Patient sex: M
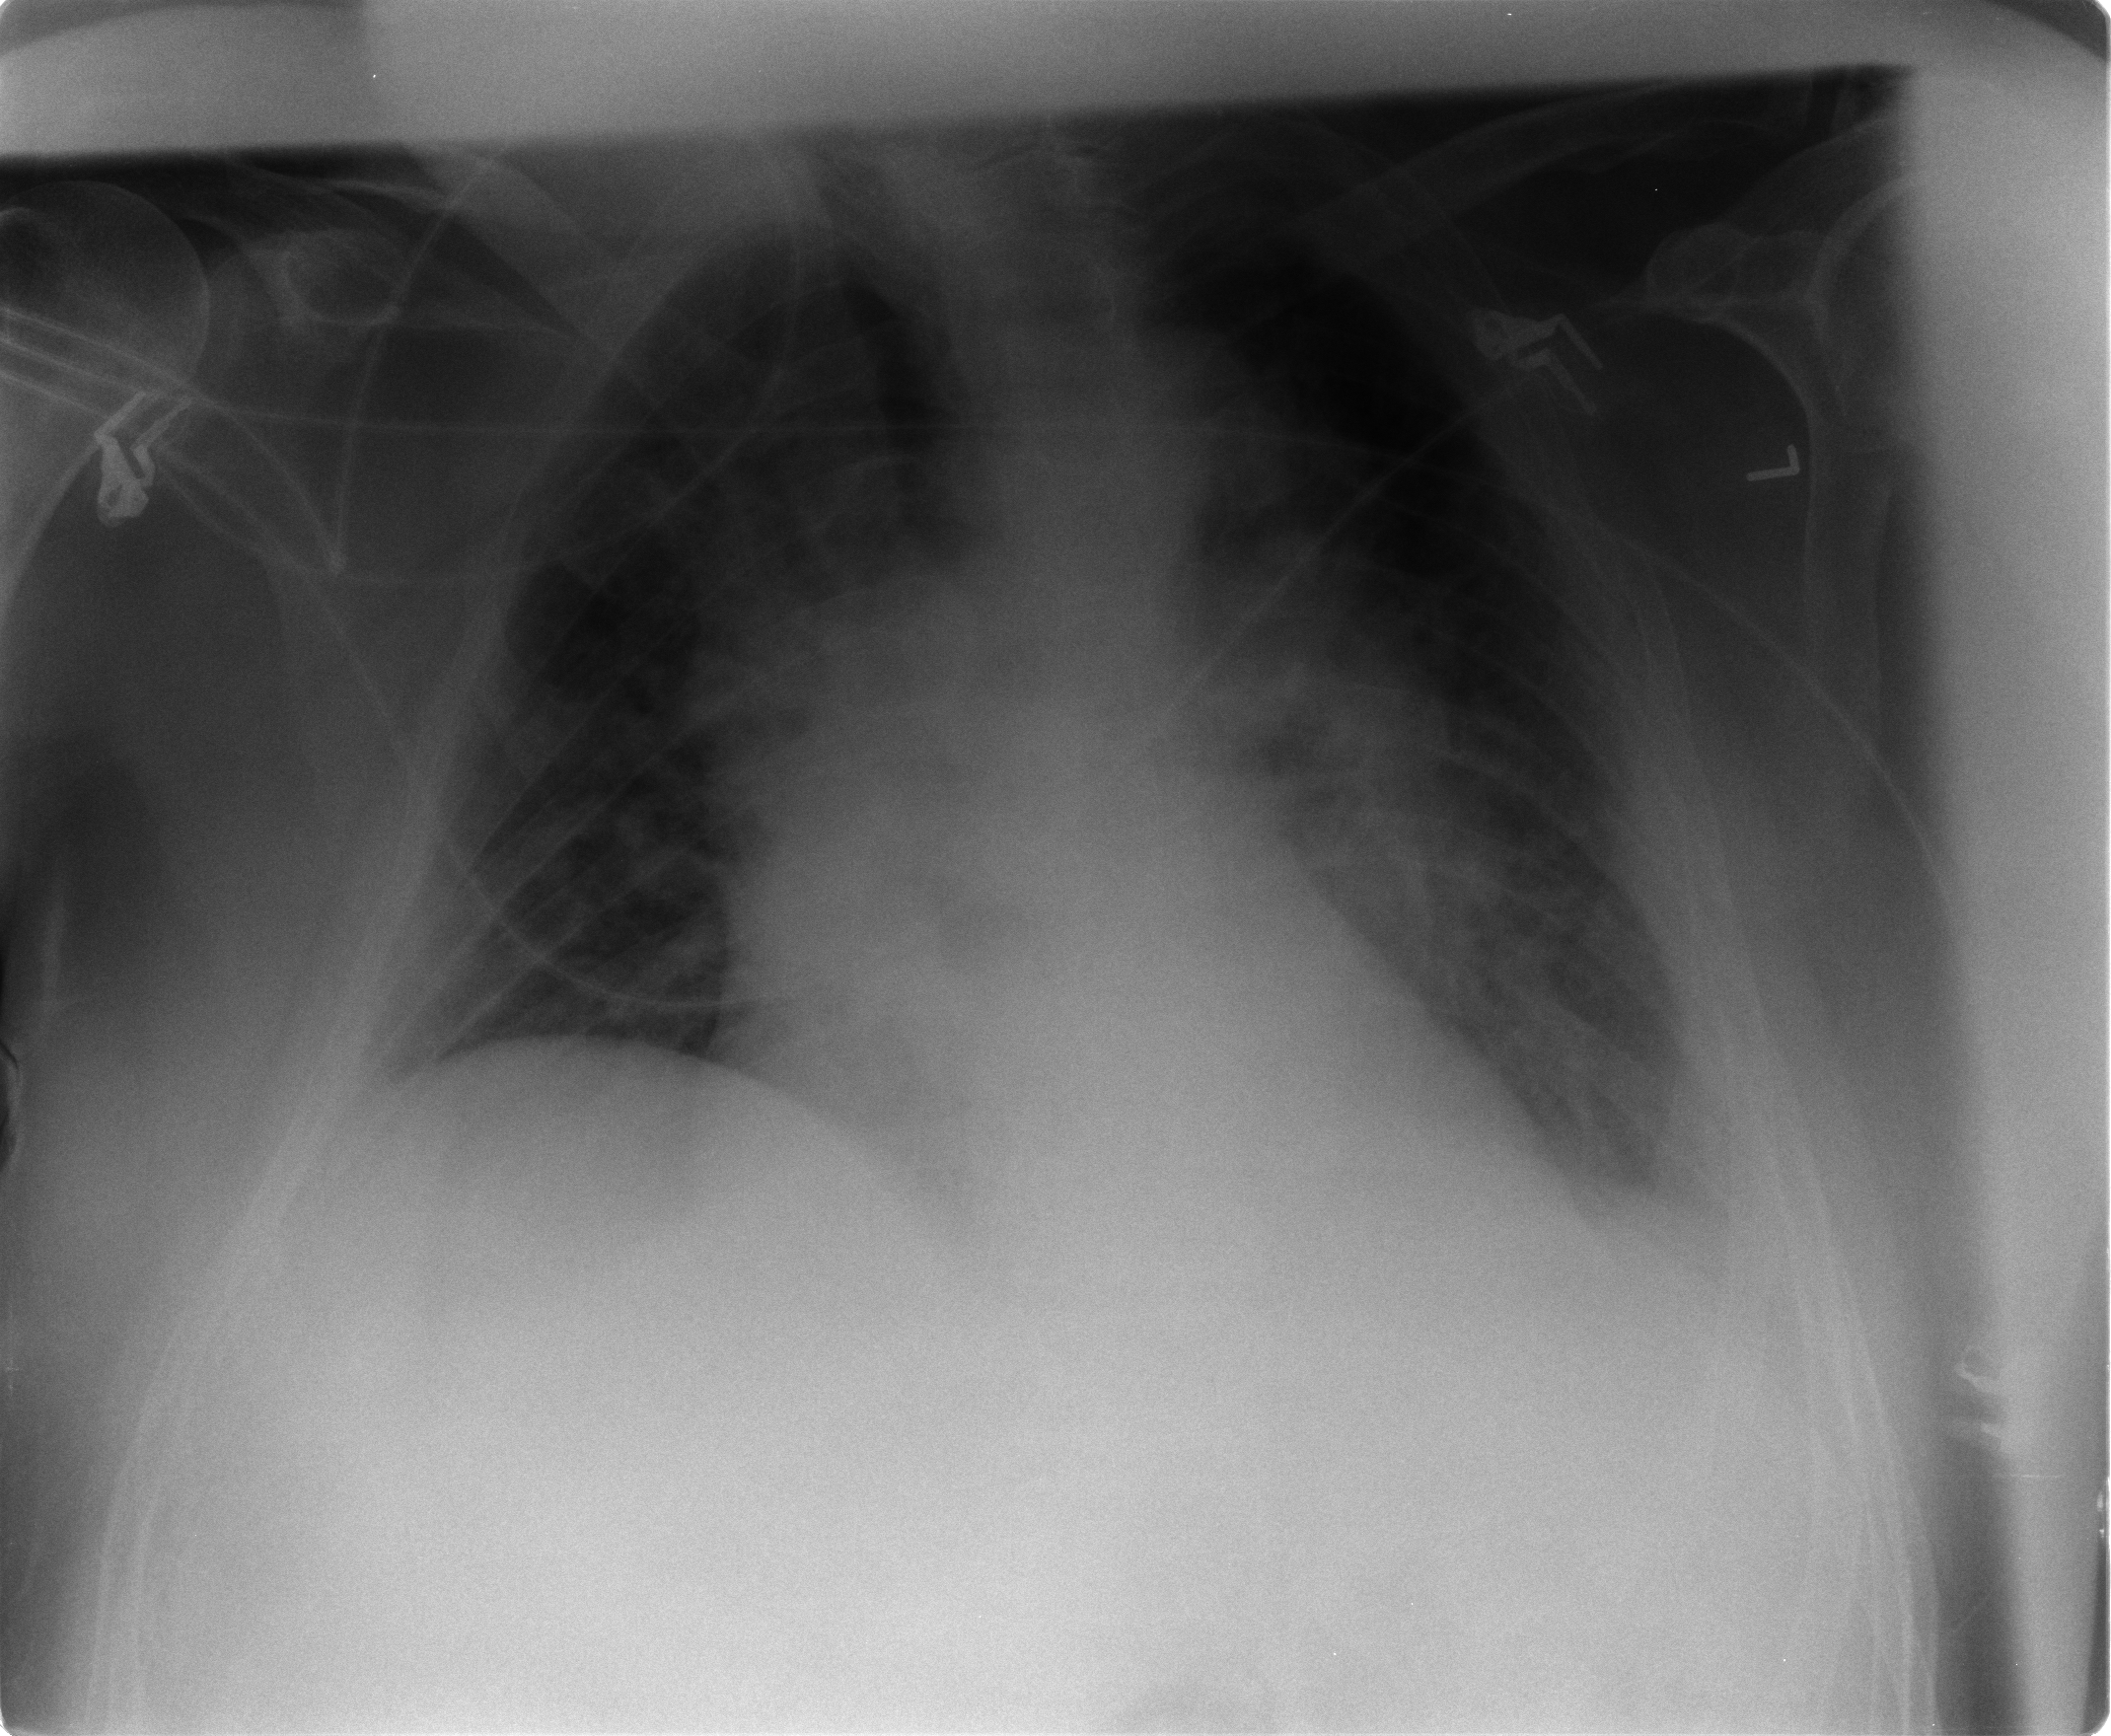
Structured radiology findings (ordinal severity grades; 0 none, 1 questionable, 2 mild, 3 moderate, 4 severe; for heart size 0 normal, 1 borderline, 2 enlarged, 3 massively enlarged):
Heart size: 0
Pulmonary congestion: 2
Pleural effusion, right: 0
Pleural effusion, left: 2
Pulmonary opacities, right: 2
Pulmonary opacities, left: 2
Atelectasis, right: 2
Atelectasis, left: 2